Field crop: tomato
Growth stage: 1
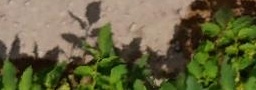
Species: tomato